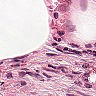
Metastatic tissue present: no